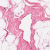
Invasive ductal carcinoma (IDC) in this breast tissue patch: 0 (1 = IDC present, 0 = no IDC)